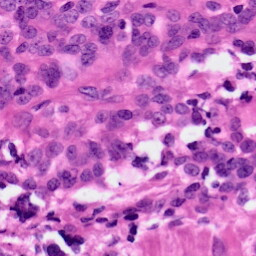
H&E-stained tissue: Ovarian